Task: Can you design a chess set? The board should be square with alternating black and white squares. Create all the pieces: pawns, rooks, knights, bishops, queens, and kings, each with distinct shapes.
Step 5038:
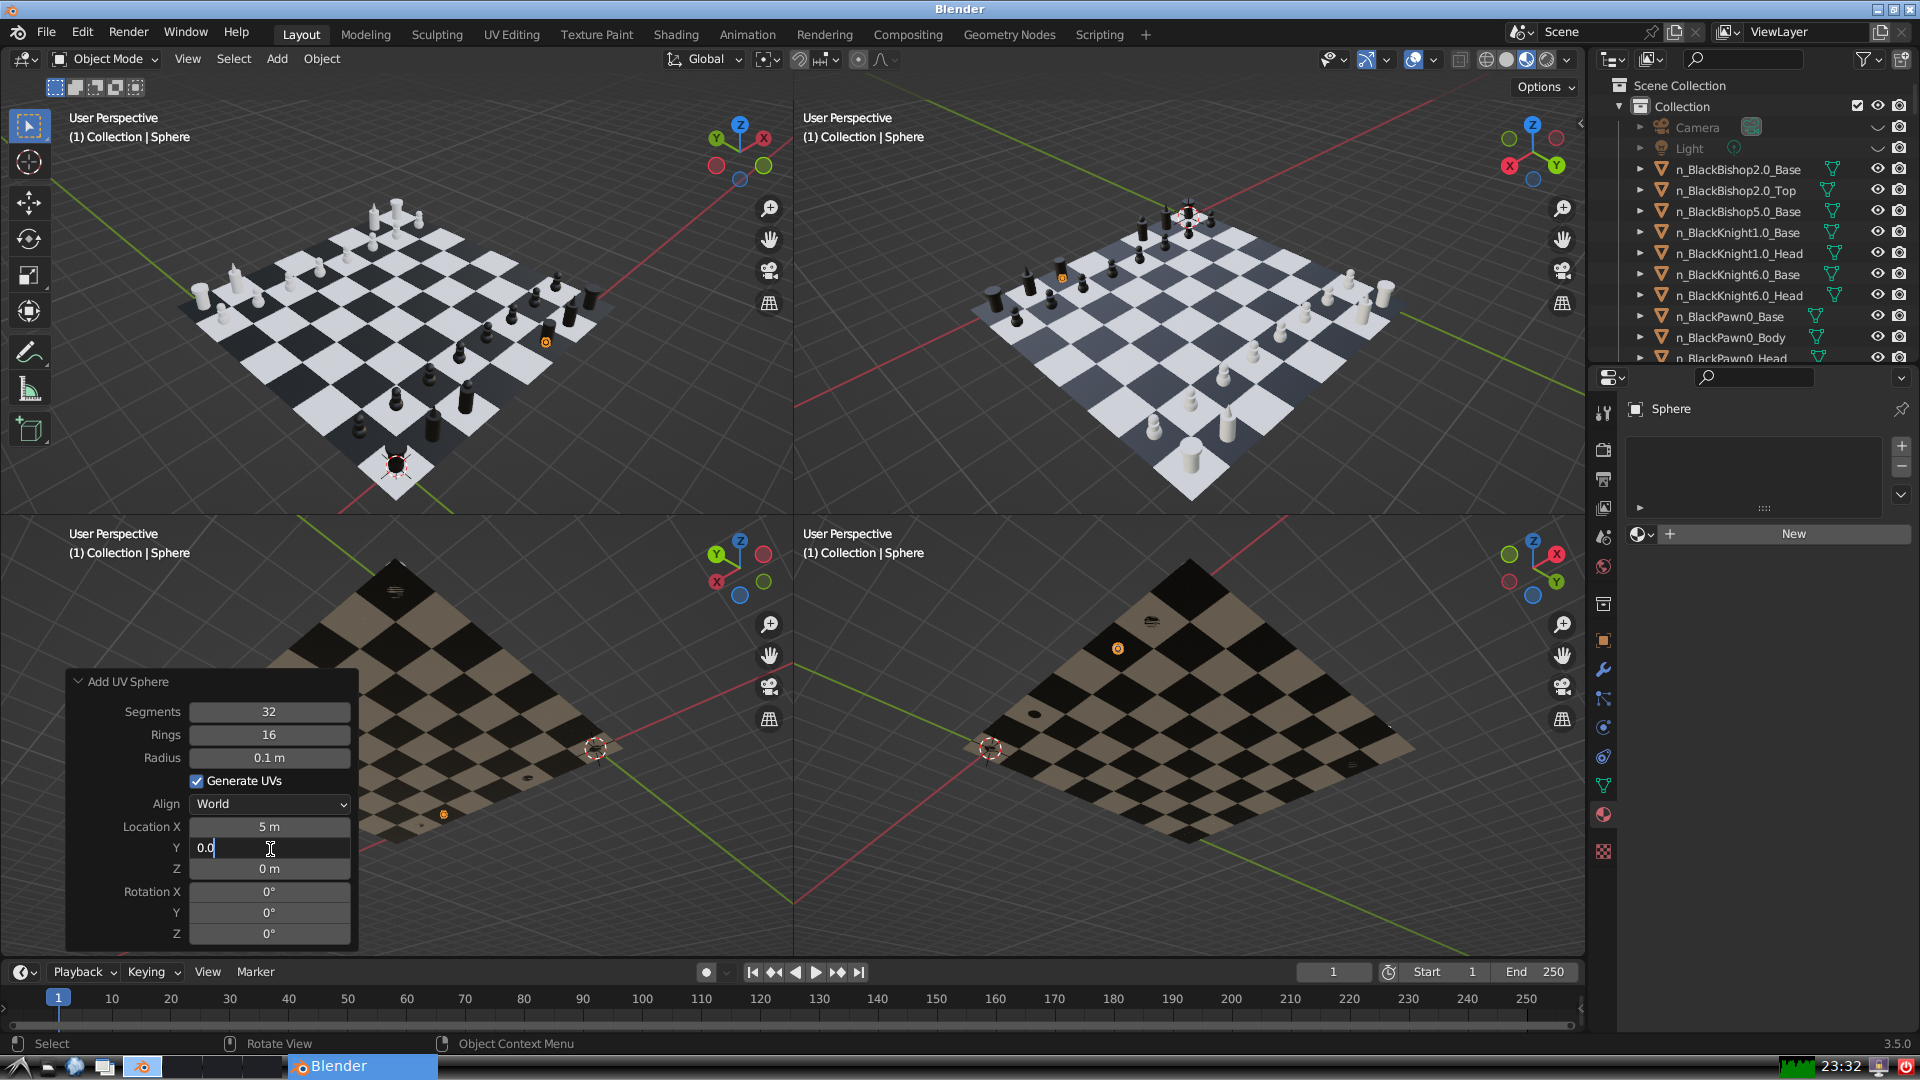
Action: {"key_press": ['Return']}